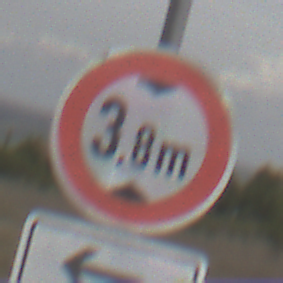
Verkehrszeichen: TatsaechlicheHoehe
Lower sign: RichtungsangabeDurchPfeile2
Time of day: Midday
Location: Outdoor (Nature)
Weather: PartlyCloudy
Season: NotSpecified
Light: Natural